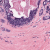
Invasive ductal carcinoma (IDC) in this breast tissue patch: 1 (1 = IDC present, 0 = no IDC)